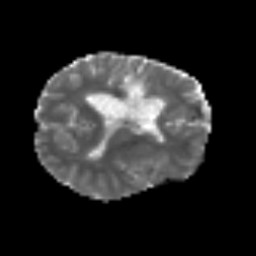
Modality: MD
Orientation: axial
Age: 39
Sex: male
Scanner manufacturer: siemens
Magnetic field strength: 3 T
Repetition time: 3.2 s
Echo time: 0.081 s